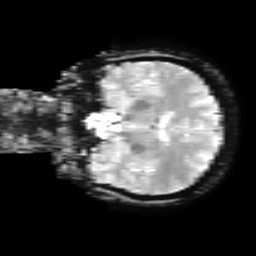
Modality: T2starw
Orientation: coronal
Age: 28
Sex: female
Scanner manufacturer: ge
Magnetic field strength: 3 T
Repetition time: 0.65 s
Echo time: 0.02 s